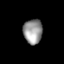
Tissue: lung
Cell type: Epithelial cells
Senescence score: 0.2408
Nuclear area (px): 459
Mean DAPI intensity: 149.926